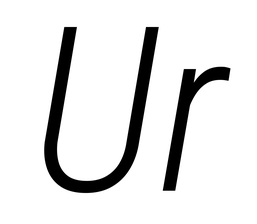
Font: Roboto-Italic_Condensed_Light_Italic